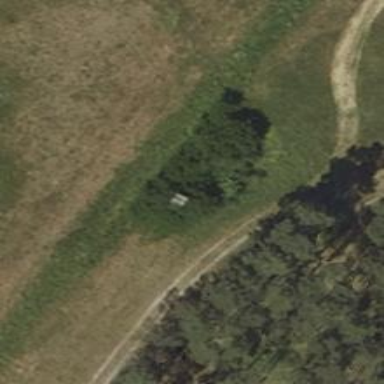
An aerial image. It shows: Shelter that serves as hunting stand.